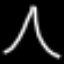
Label: The Eiffel Tower